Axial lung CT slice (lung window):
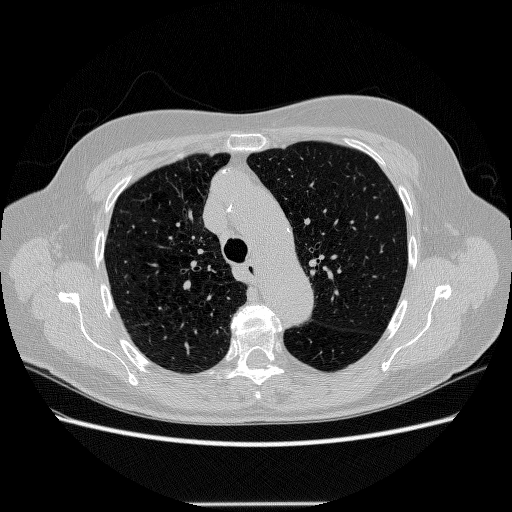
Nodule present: no